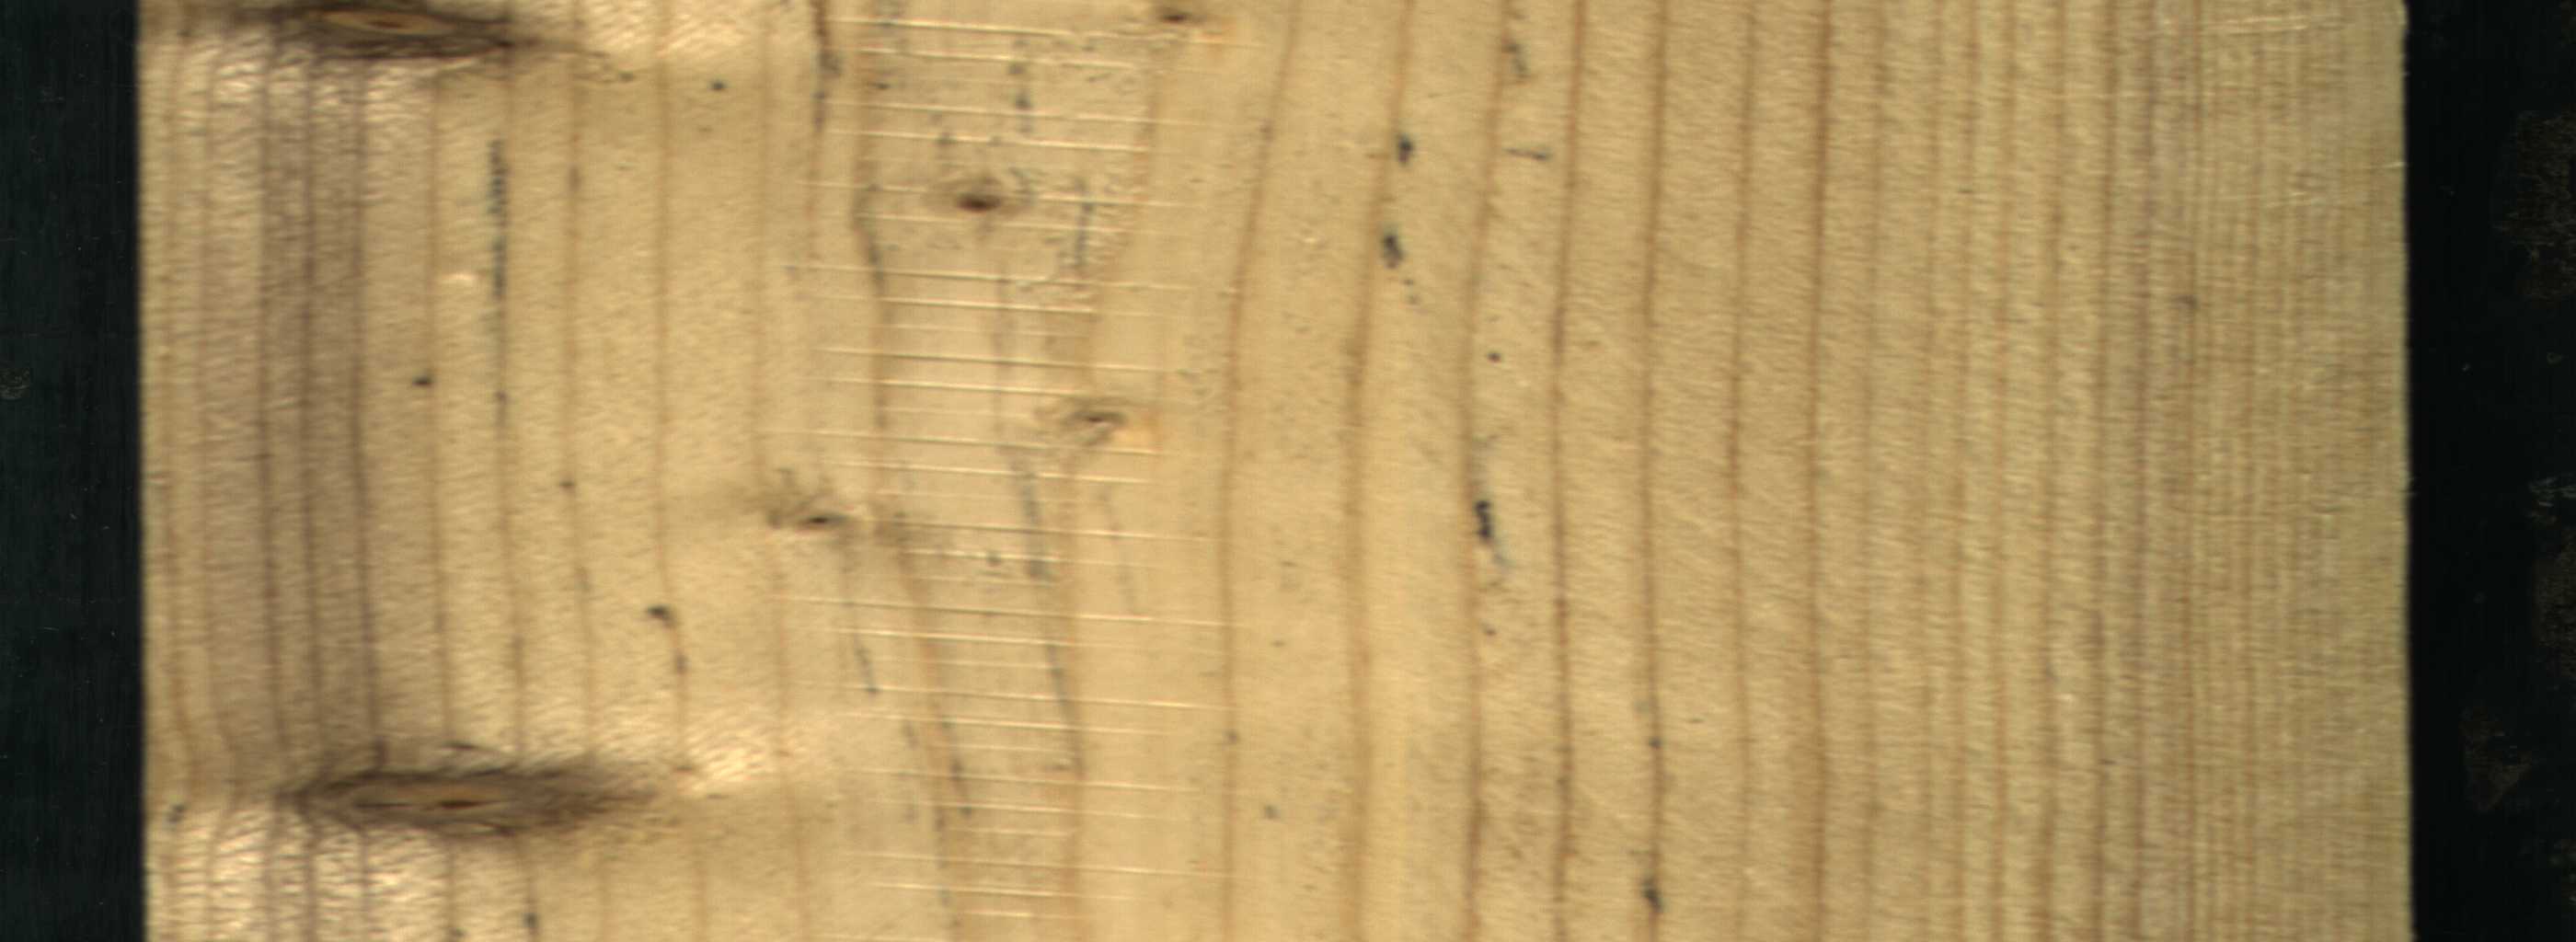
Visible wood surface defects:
Dead_Knot
Dead_Knot
Live_Knot